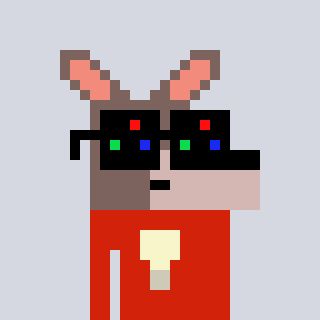
a pixel art character with square black sunglasses, a kangaroo-shaped head and a red-colored body on a cool background